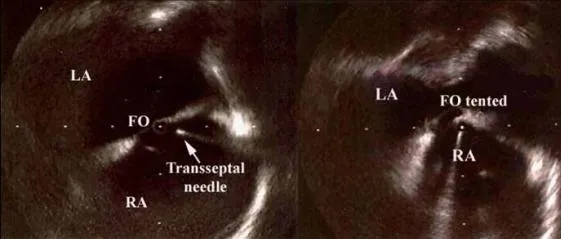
Brockenbrough needle and the fossa ovalis. Brockenbrough needle in right atrium approaching the fossa ovalis (right panel); typical "tenting" of the fossa (see arrow) just before septal puncture (left panel). Note the left atrial free wall close to the interatrial septum. (FO = fossa ovalis; LA = left atrium; RA = right atrium).
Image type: radiology (ultrasound)